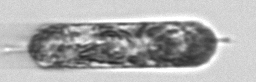
Label: Hemiaulus